Question: I have developed a 3D carousel for the iPhone that looks pretty much like the image below:

I basically create an array of UIViews and then register for the touch events:
'''
-(void)touchesBegan:(NSSet *)touches withEvent:(UIEvent *)event
{
// if we're not already tracking a touch then...
if(!trackingTouch)
{
// ... track any of the new touches, we don't care which ...
trackingTouch = [touches anyObject];
}
}
'''
While the movement is still being registered I do the following:
'''
- (void)touchesMoved:(NSSet *)touches withEvent:(UIEvent *)event
{
// if our touch moved then...
if([touches containsObject:trackingTouch])
{
// use the movement of the touch to decide
// how much to rotate the carousel
CGPoint locationNow = [trackingTouch locationInView:self];
CGPoint locationThen = [trackingTouch previousLocationInView:self];
lastAngle = currentAngle;
currentAngle += (locationNow.x - locationThen.x) * 180.0f / self.bounds.size.width;
// and update the view positions
[self setCarouselAngle:currentAngle];
}
}
'''
I then call when the touches end:
'''
- (void)touchesEnded:(NSSet *)touches withEvent:(UIEvent *)event
{
// if our touch ended then...
if([touches containsObject:trackingTouch])
{
// make sure we're no longer tracking it
trackingTouch = nil;
// and kick off the inertial animation
animationTimer = [NSTimer scheduledTimerWithTimeInterval:0.03 target:self selector:@selector(animateAngle) userInfo:nil repeats:YES];
}
}
'''
The animageAngle method basically then calls another method with effectively divides 360 degrees by the number of views in the array and use the cosine and sine functions to generate the x and y coordinates.
The above all works good however, I am having difficulty comprehending the maths required to complete the following:
1. Click on a view out of the main focus i.e. not at the front e.g the purple view in the image
2. Rotate the purple view into focus i.e. to the front
3. Load a new view controller once the rotation has complete
I understand that I have to calculate the angle between the view in its current position and the planned destination to make the rotation but I can not for the life of me figure it out.
Apologies for the prior confusion - I have been looking at this problem for sooooo long that I am starting to lose the plot.
Thanks
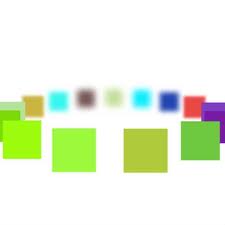
Answer: Finally....I managed to crack it.
I was acting incredibly stupid and was not thinking logically. I basically re-ran a NSTimer calling a method that run the following calculation on the currentAngle property (in psuedo code):
'''
CGFloat currentLocation;
CGFloat nextLocation;
CGFloat destinationLocation;
currentLocation = viewImInterestedIn.frame.origin.x;
nextLocation = currentLocation - 1; //or + 1 if the selected view is to the left of centre
destinationLocation = 115.0f //set this to a default value
currentAngle += (currentLocation - nextLocation ) * 180.0f / self.bounds.size.width;
// and update the view positions
[self setCarouselAngle:currentAngle];
'''
Et voila!
Remarkably simple - I have to learn to just take a step back sometimes and come back to a problem with a clear head.
Thanks all